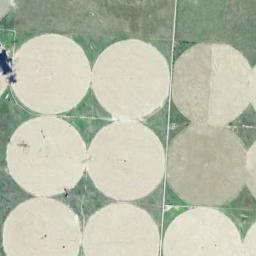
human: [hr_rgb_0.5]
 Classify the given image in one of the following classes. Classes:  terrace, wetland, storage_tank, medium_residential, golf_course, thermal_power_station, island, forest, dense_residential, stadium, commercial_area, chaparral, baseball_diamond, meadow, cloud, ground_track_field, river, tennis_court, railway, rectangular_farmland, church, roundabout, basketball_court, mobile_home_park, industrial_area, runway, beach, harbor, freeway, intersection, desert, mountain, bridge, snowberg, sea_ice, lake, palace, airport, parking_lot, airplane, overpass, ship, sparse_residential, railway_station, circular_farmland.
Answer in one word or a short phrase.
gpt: circular_farmland